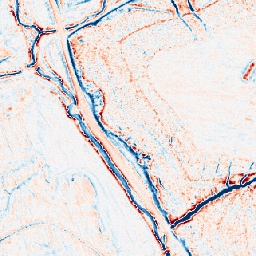
Category: edge_preserving
Decomposition family: anisotropic_diffusion
Decomposition parameters: iterations: 20
kappa: 30
gamma: 0.1
Upsampling method: area
Upsampling parameters: scale: 4
Upsampling scale: 4